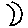
Label: moon